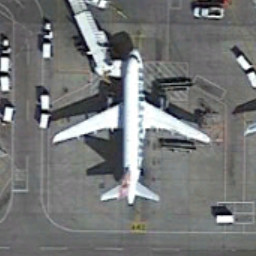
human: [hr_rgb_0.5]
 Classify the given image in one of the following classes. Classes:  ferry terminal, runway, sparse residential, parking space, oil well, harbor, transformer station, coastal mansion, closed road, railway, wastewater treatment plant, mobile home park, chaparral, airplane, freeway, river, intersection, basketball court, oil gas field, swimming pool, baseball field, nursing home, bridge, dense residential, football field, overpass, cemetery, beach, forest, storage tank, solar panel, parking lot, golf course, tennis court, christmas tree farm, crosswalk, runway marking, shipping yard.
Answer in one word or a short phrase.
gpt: airplane